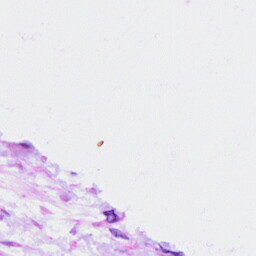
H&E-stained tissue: Ovarian